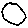
Label: circle